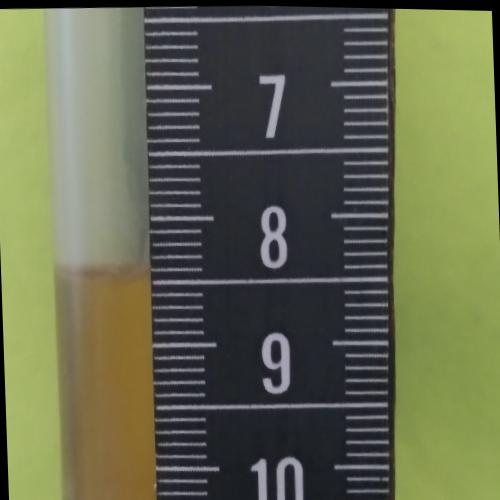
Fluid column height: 8.4 cm